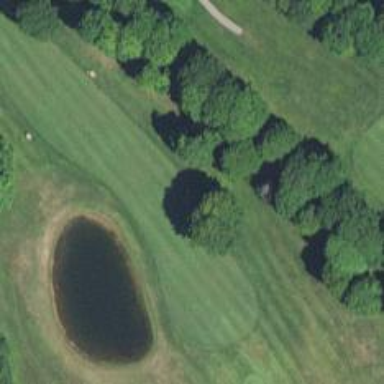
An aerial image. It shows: View of golf hole.